Question: So, I got a strange problem.
Below is my code, it is a simple Euler method for integrating a Linear system of ODE's.
'''
function [V, h, n, b, z] = hodgkin_huxley_CA1(t, Iapp, t_app)
%function based on the CA1 pyramidal neuron model:
h = zeros(length(t));
n = zeros(length(t));
b = zeros(length(t));
z = zeros(length(t));
V = zeros(length(t));
% Initial conditions
h(1) = 0.9771;
n(1) = 0.0259;
b(1) = 0.1787;
z(1) = 8.0222e-04;
V(1) = -71.2856;
% Euler method
delta_t = t(2) - t(1);
for i=1:(length(t)-1)
h(i+1) = h(i) + delta_t*feval(@h_prime,V(i),h(i));
n(i+1) = n(i) + delta_t*feval(@n_prime,V(i),n(i));
b(i+1) = b(i) + delta_t*feval(@b_prime,V(i),b(i));
z(i+1) = z(i) + delta_t*feval(@z_prime,V(i),z(i));
minf = m_inf(V(i));
pinf = p_inf(V(i));
ainf = a_inf(V(i));
if (t(i) >= t_app(1) && t(i) <= t_app(2))
I = Iapp;
else I = 0;
end;
V(i+1) = V(i) + delta_t*feval(@V_prime,V(i),h(i),n(i),b(i),z(i),minf,pinf,ainf,I);
end;
'''
So, this function returns me 5 arrays, V,h,n,b and z. The problem is that if I use V(1), V(2), V(3), ..., I get the expected result. But when I tell matlab to print the whole array, I receive all values as 0.
So, if I plot this array, I will get 2 curves: one that is the right one, and one that is zero.

Note that this also happens to all the other variables h,n,b and z.
Anyone knows what may be happening?
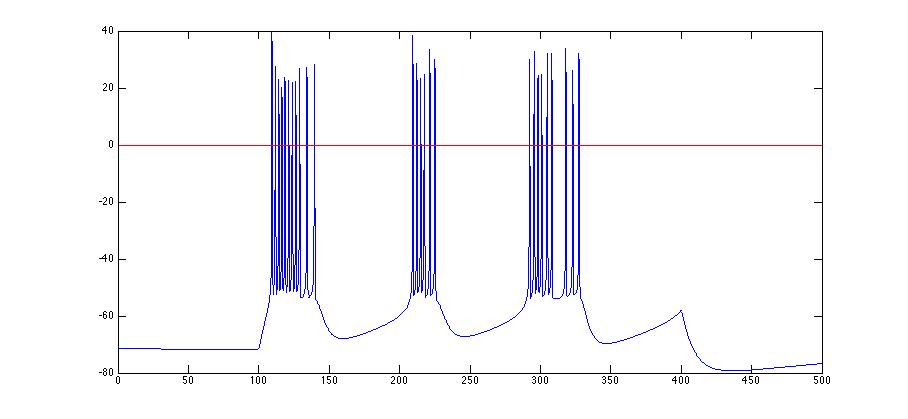
Answer: Your outputs are meant to be vectors, however you are initializing them as square matrices.
You can simply replace:
'''
h = zeros(length(t));
n = zeros(length(t));
b = zeros(length(t));
z = zeros(length(t));
V = zeros(length(t));
'''
With
'''
h = zeros(length(t),1);
n = zeros(length(t),1);
b = zeros(length(t),1);
z = zeros(length(t),1);
V = zeros(length(t),1);
'''
The 'zeros' function, with 1 input, creates a 2D square matrix of that dimension. With two or more inputs, it interprets the inputs as specification for all dimensions. For example:
'''
>> x = zeros(3)
x =
0 0 0
0 0 0
0 0 0
>> x = zeros(3,1)
x =
0
0
0
'''